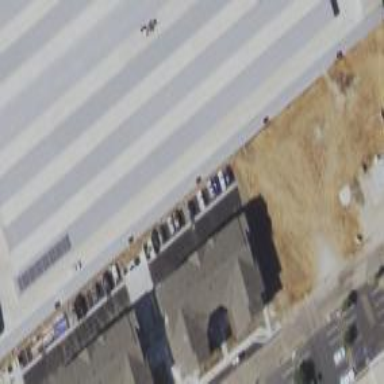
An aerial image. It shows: Building housing storage rental shop.